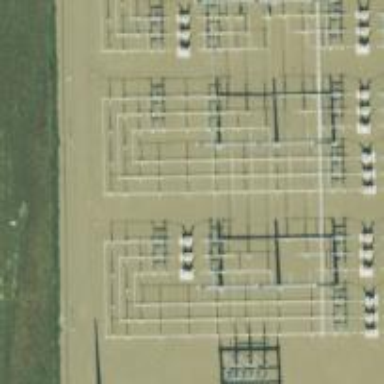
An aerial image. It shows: Switch for power supply.